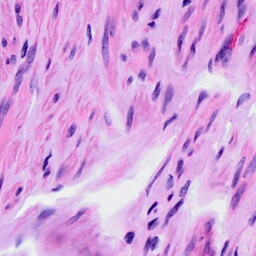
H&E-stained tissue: Ovarian